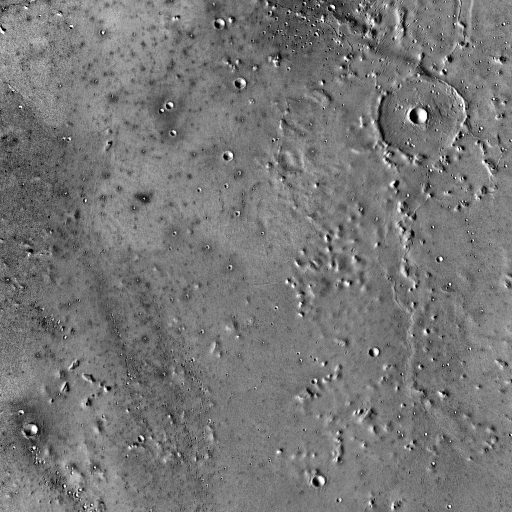
Crater classes present: Background, Other, Buried, Secondary